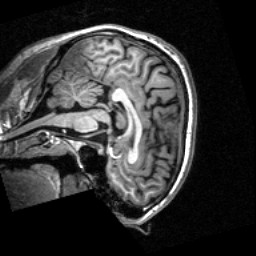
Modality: T1w
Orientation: sagittal
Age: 25
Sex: male